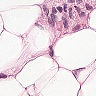
Metastatic tissue present: yes